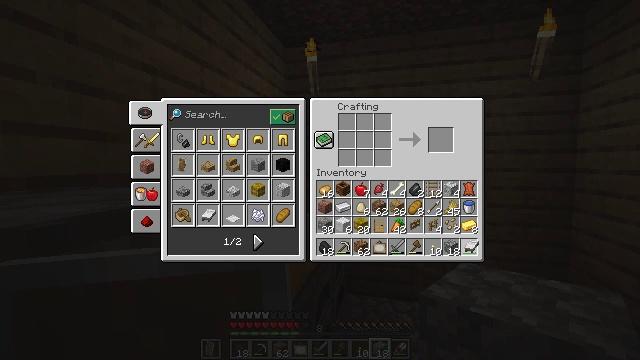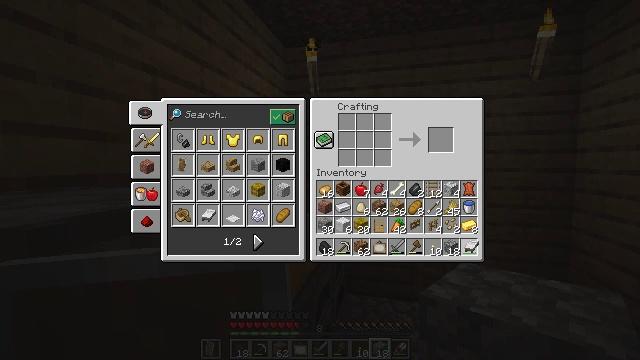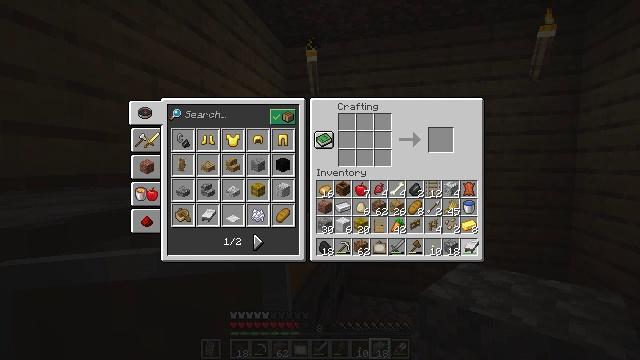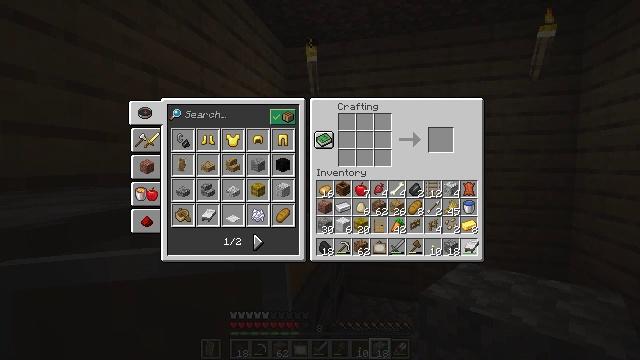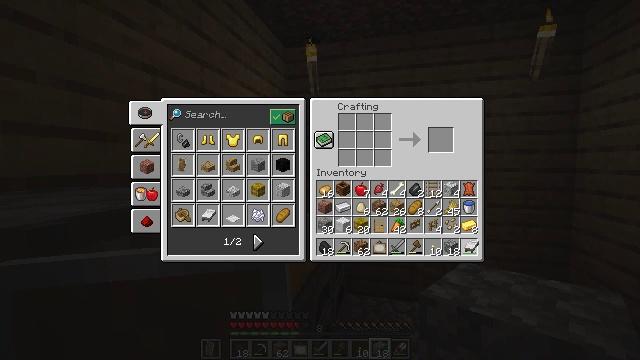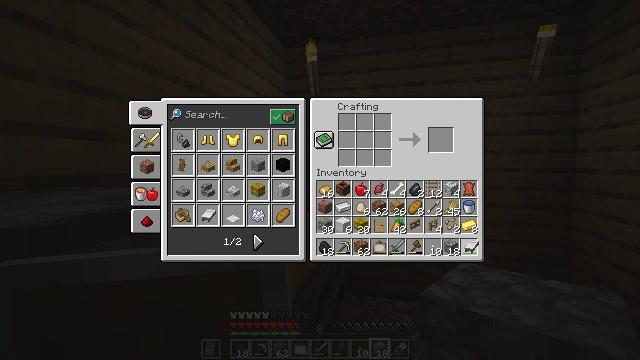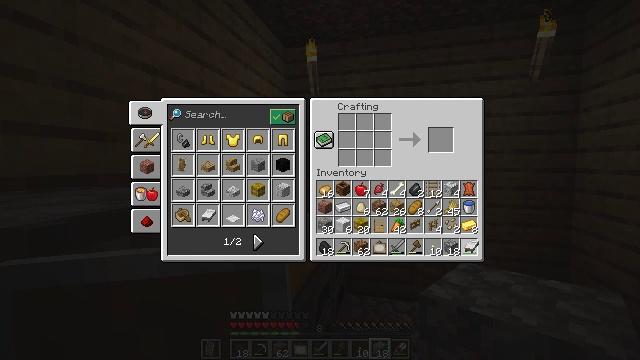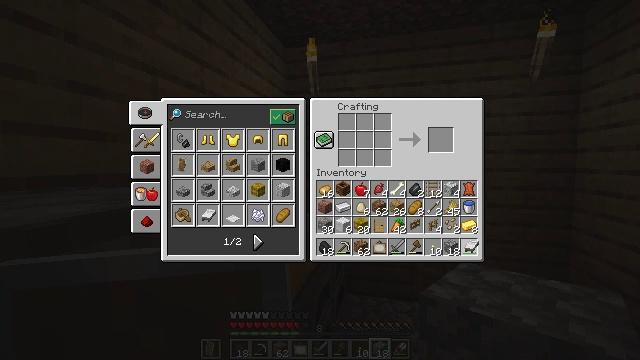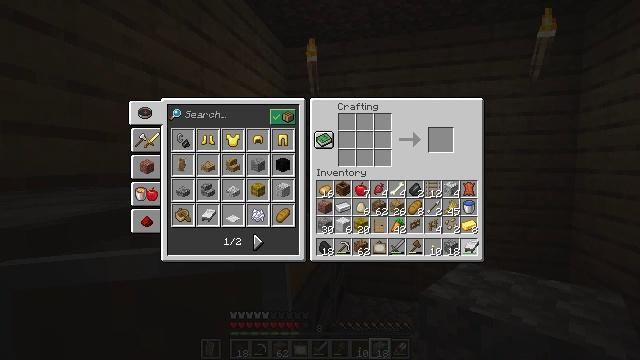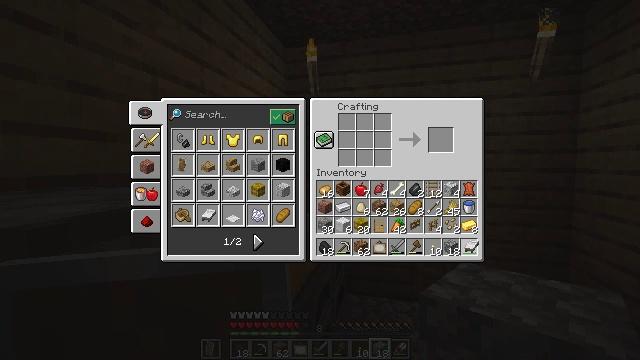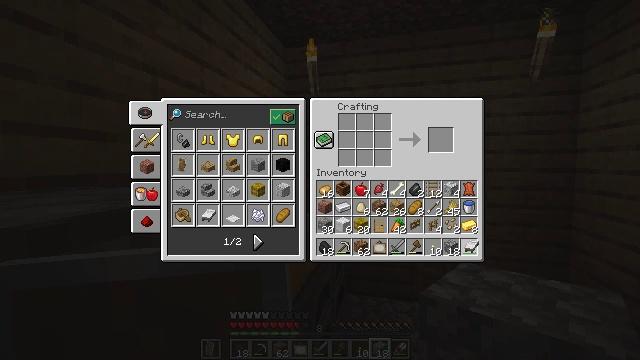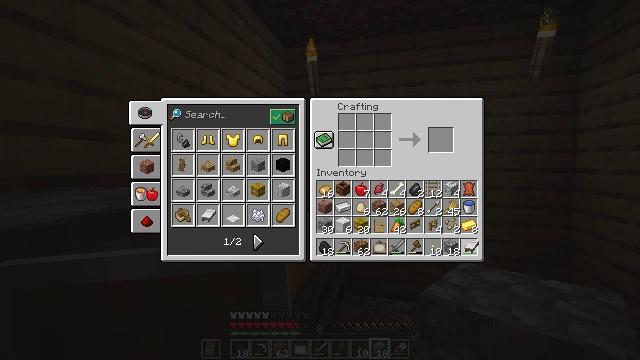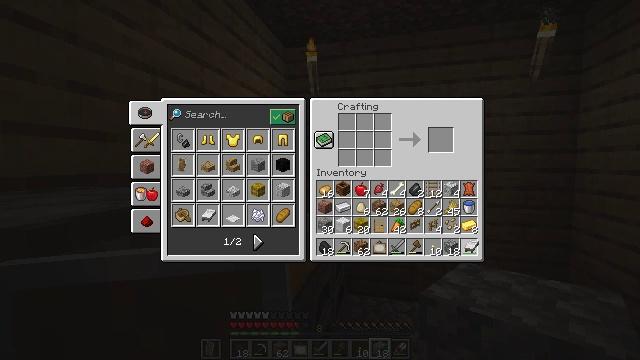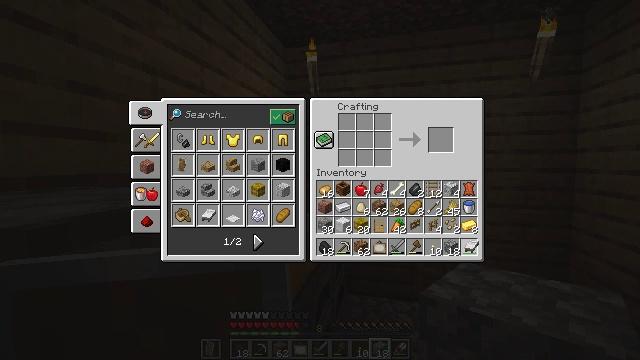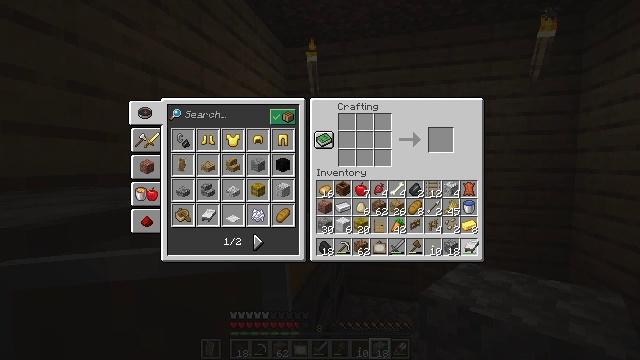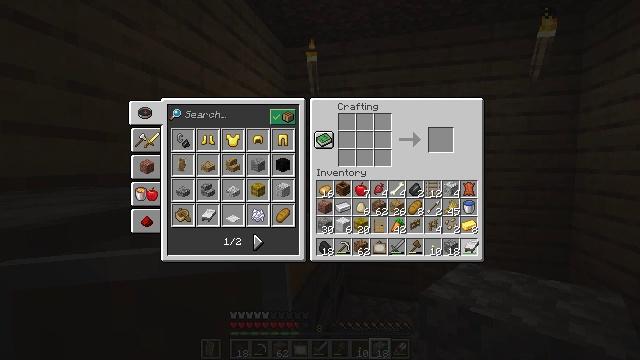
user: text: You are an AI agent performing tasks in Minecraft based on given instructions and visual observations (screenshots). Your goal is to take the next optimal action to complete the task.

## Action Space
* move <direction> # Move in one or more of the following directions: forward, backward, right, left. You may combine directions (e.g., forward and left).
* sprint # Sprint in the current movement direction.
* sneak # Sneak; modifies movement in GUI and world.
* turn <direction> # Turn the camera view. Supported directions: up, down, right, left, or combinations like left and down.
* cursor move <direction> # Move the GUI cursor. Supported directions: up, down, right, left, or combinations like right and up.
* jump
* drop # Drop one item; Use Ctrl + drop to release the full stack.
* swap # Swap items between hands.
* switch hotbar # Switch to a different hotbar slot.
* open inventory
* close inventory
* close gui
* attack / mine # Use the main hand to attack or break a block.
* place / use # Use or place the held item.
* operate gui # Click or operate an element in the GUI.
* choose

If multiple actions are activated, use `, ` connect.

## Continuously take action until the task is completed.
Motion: motion action
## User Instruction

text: Drop shears.
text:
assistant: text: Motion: no_op
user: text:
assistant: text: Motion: no_op
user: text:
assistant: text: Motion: no_op
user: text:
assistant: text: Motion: no_op
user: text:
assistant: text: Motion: no_op
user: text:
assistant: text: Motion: no_op
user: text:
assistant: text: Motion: no_op
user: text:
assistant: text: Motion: no_op
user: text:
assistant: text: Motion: no_op
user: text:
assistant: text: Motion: no_op
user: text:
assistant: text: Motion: no_op
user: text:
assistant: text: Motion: no_op
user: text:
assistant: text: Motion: no_op
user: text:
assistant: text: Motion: no_op
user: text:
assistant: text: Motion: no_op
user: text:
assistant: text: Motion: no_op
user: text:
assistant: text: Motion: no_op
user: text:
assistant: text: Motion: no_op
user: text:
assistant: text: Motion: no_op
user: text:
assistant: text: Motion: no_op
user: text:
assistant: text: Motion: no_op
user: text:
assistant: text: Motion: attack / mine
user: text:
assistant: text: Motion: attack / mine
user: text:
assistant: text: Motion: attack / mine
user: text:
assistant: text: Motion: attack / mine
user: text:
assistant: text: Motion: no_op
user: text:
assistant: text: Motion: no_op
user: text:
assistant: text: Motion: no_op
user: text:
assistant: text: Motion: no_op
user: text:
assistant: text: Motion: no_op